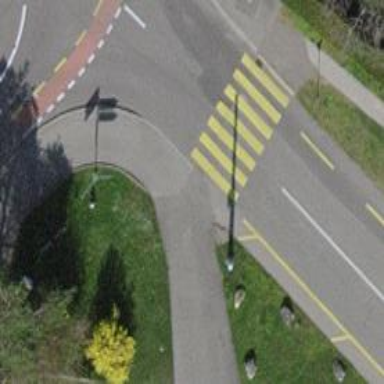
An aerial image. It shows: Marked crossing on the road with clear markings.